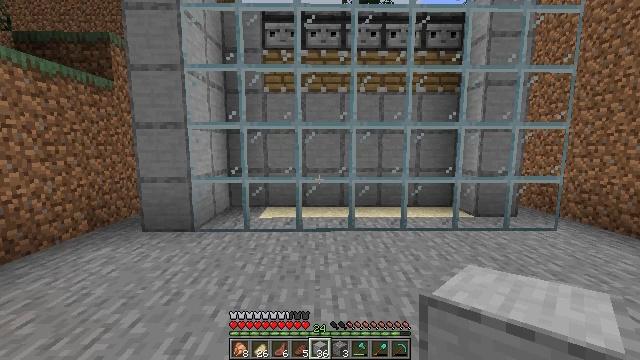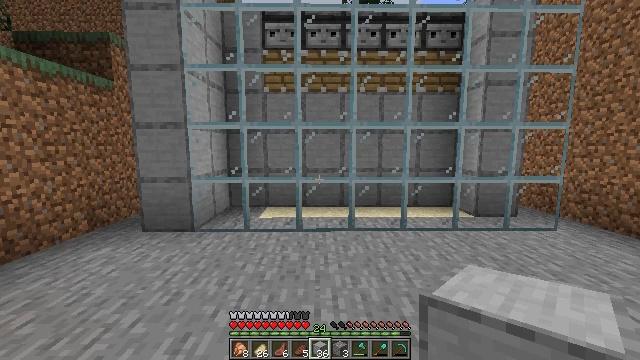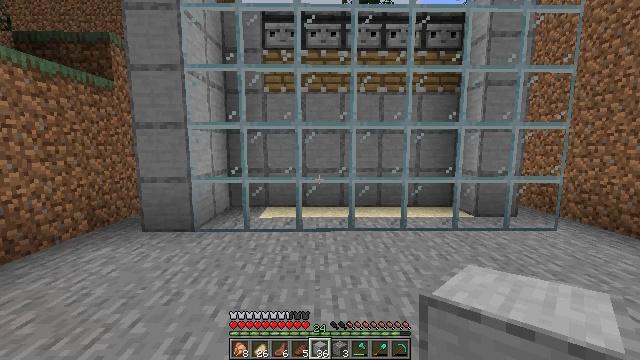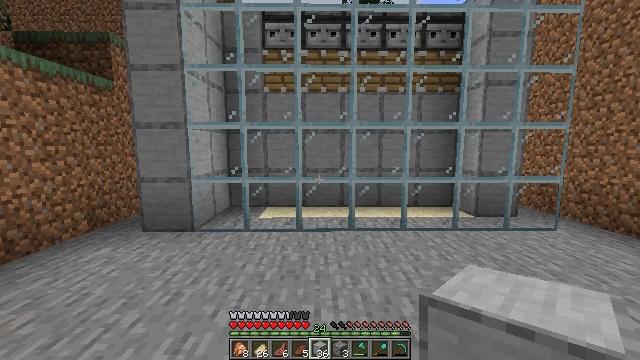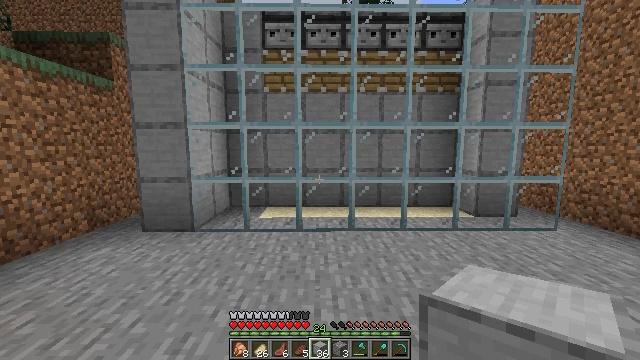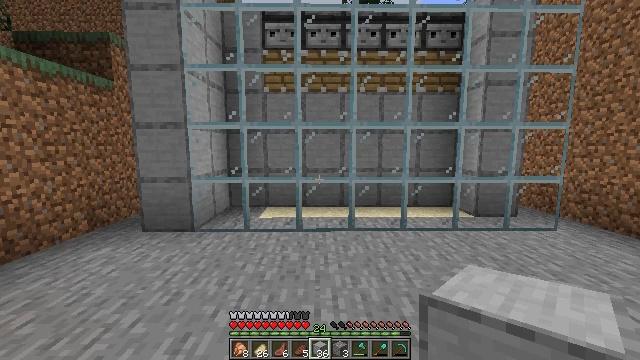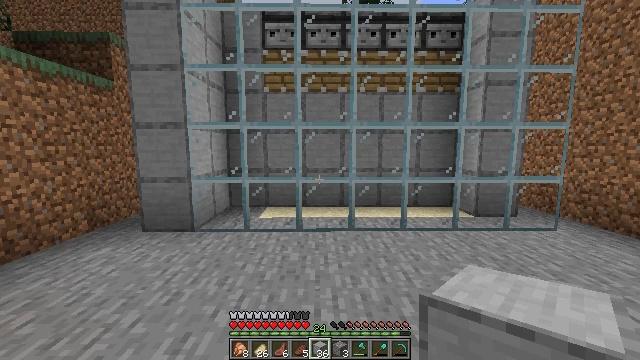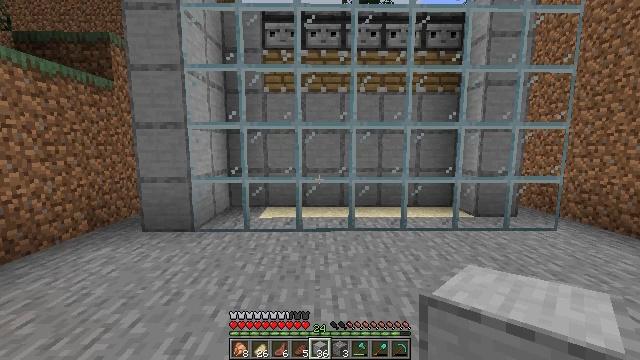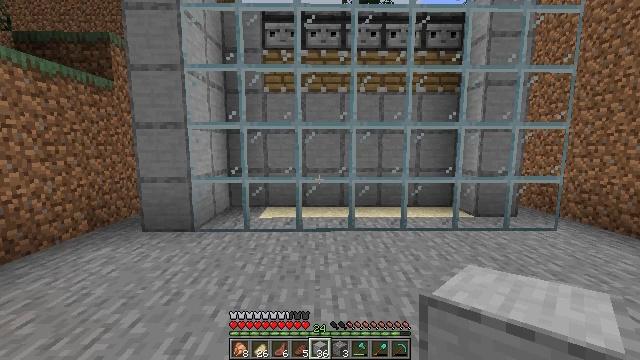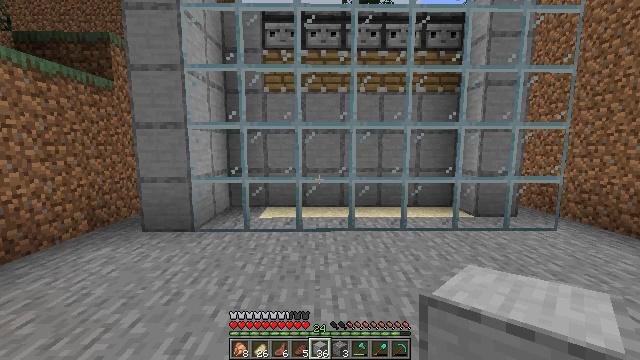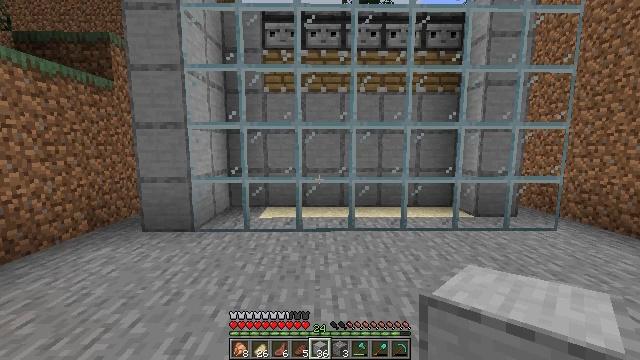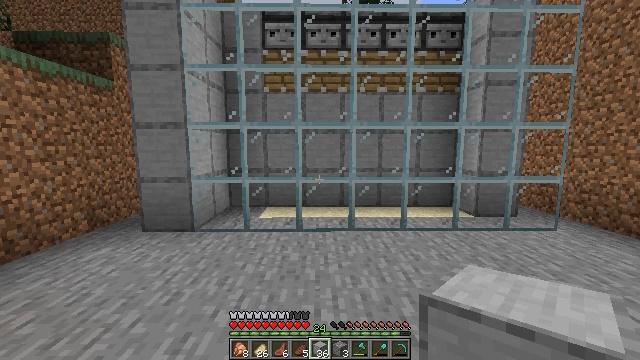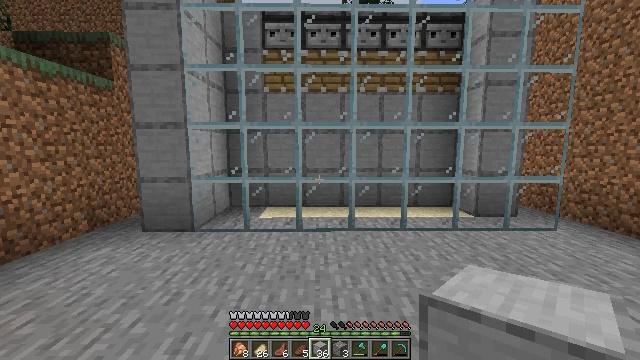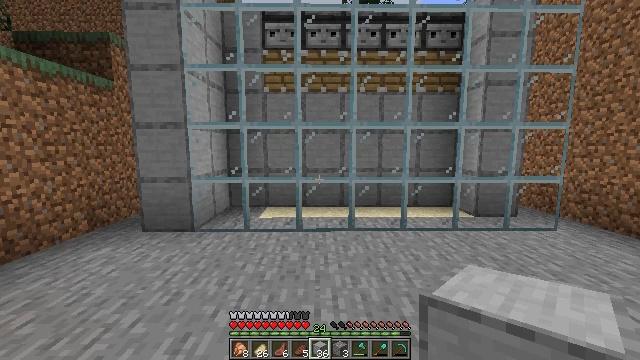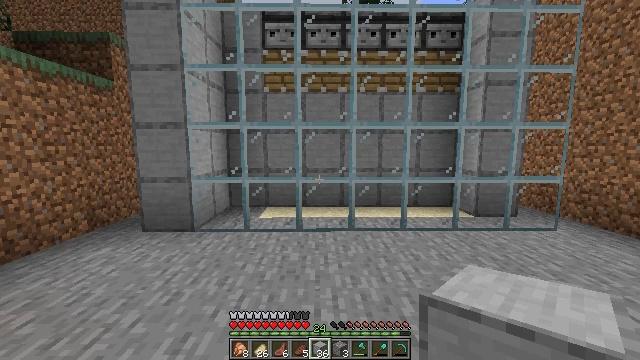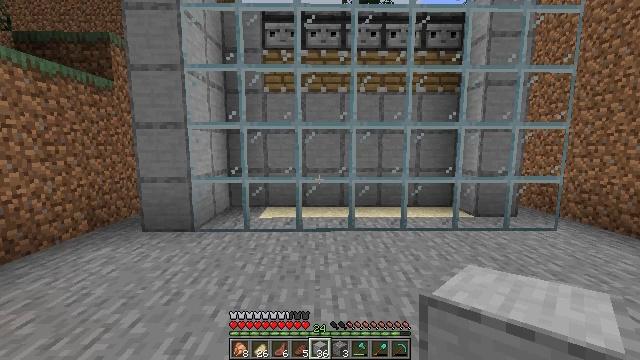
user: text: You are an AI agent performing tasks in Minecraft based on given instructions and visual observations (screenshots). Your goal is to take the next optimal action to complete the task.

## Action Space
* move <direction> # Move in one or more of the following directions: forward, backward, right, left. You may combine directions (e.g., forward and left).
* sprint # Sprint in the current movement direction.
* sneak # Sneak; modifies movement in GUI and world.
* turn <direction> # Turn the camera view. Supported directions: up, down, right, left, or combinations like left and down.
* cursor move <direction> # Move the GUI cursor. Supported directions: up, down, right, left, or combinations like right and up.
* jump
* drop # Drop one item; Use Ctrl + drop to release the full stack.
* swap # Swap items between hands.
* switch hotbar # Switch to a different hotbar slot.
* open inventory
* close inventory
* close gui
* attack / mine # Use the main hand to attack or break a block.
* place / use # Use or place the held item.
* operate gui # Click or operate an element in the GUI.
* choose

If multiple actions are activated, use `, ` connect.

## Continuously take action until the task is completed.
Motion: motion action
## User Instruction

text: Break the smooth stone to collect it.
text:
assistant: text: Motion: no_op
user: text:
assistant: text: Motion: no_op
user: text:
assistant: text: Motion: no_op
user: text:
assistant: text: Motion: no_op
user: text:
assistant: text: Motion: no_op
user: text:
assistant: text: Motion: no_op
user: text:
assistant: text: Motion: no_op
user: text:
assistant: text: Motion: no_op
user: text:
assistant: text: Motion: no_op
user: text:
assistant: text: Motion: no_op
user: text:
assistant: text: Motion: no_op
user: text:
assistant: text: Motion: no_op
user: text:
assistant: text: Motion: no_op
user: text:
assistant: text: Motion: no_op
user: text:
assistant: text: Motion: no_op
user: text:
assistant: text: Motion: no_op
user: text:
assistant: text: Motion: no_op
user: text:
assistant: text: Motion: no_op
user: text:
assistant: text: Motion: no_op
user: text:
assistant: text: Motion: no_op
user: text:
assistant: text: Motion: no_op
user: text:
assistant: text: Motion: no_op
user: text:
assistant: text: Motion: no_op
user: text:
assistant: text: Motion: no_op
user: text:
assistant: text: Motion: no_op
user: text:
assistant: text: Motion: no_op
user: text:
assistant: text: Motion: no_op
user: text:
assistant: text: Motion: no_op
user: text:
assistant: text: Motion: no_op
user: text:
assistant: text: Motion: no_op